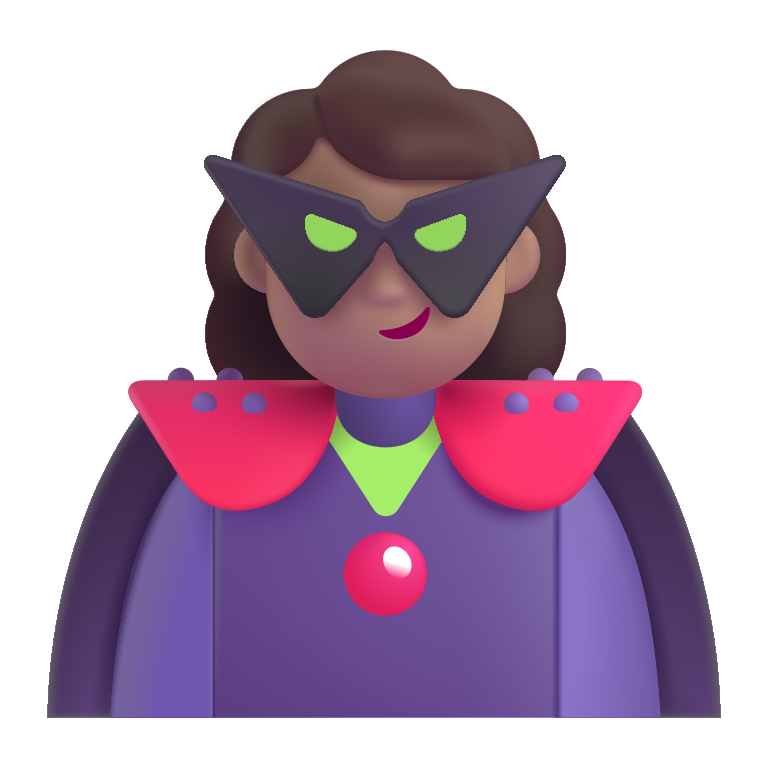
woman supervillain color